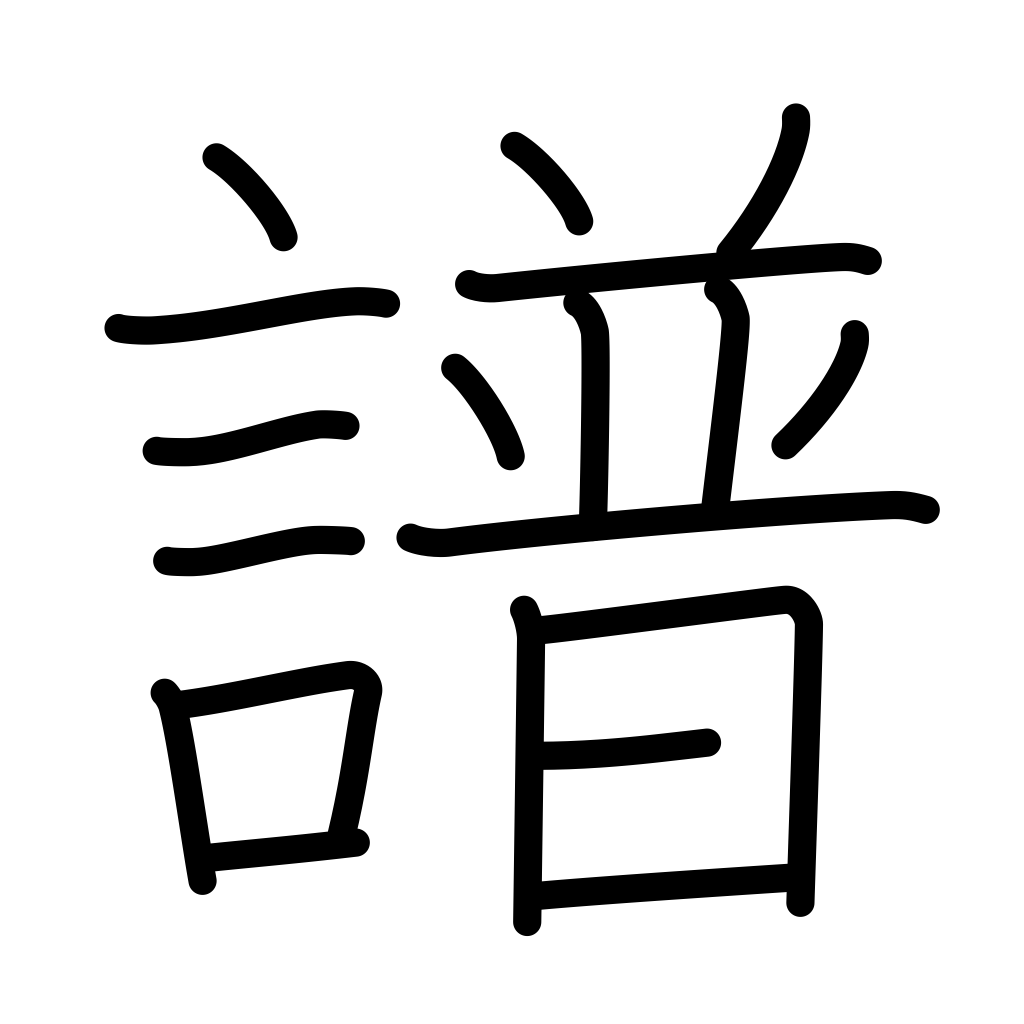
Meaning: musical score, music, note, staff, table, genealogy